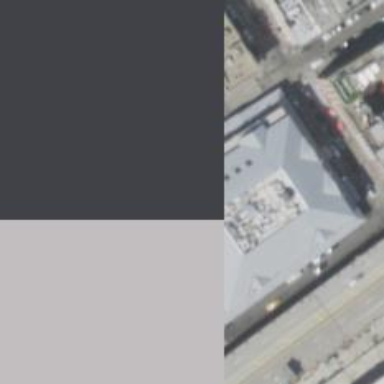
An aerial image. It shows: Cinema.